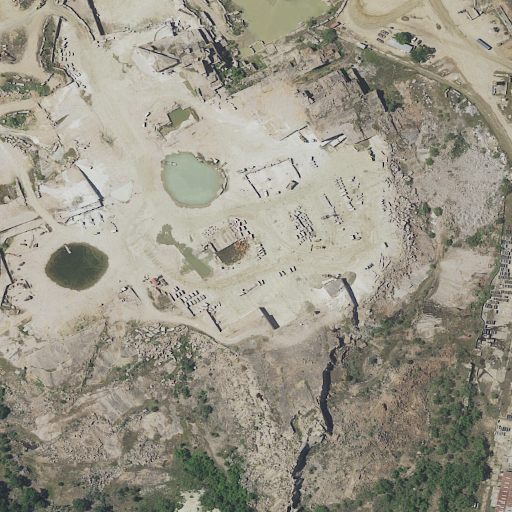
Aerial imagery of mountain in Texas named Granite Mountain containing shrub, barren land, grassland, medium intensity development, high intensity development, and evergreen forest